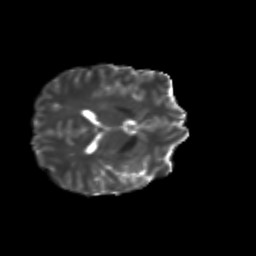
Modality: T2w
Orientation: axial
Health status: ill
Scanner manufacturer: siemens
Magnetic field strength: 3 T
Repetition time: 6.8 s
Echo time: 0.097 s